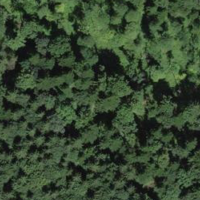
EUNIS habitat code: 44
Species observed at this site:
Galeopsis tetrahit